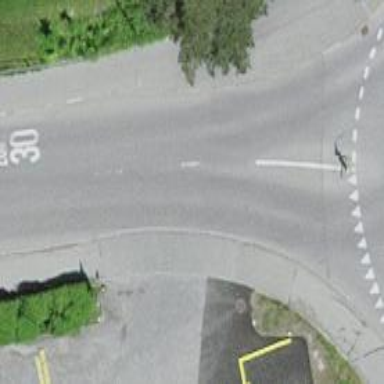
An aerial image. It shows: Zebra crossing on the road.